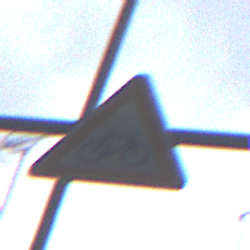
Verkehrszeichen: RadverkehrLinks
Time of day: MorningAfternoon
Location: Outdoor (Urban)
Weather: Overcast
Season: NotSpecified
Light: Natural